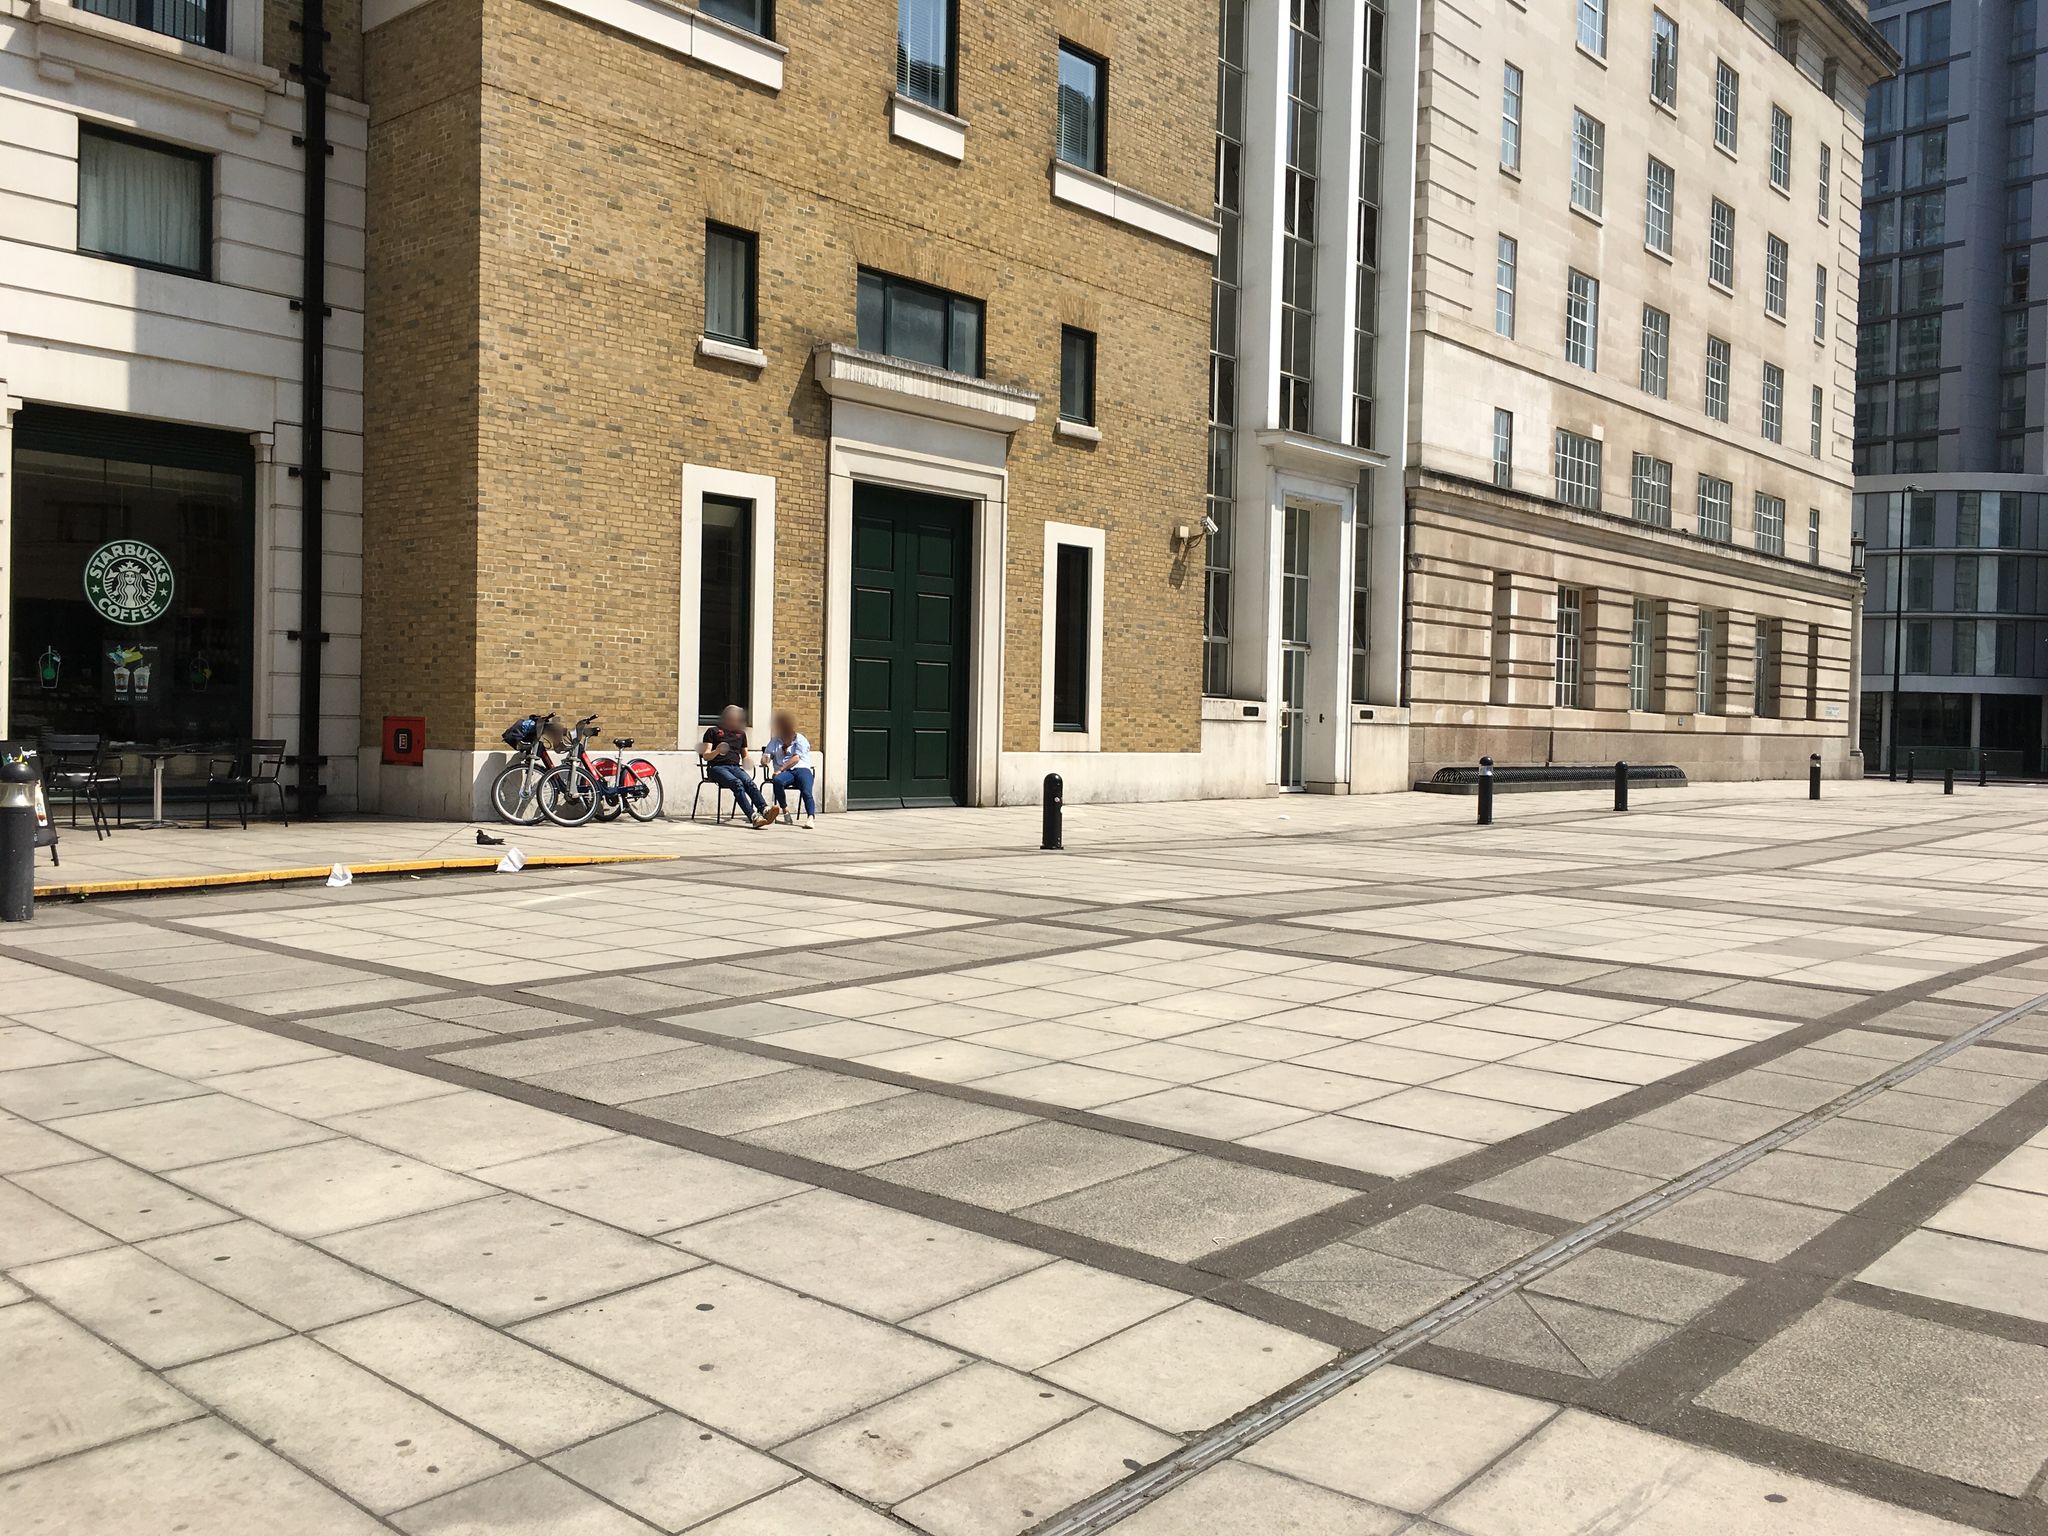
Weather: clear
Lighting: day
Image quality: good
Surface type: walking surface
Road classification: footway, cycleway, pedestrian
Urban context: urban centre
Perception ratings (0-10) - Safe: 3.39, Lively: 8.94, Beautiful: 4.73, Boring: 5.31, Depressing: 2, Wealthy: 7.17